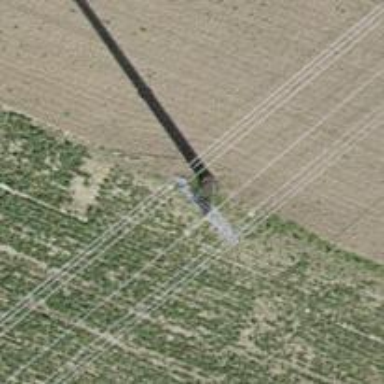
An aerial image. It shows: Power pole.